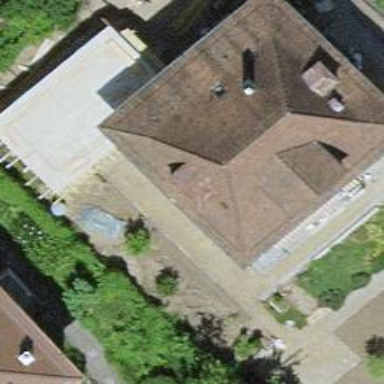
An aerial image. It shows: Hipped roof on residential building.